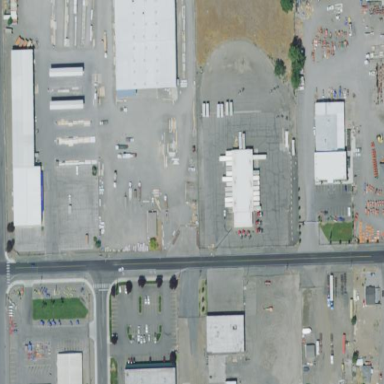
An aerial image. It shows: Industrial area.